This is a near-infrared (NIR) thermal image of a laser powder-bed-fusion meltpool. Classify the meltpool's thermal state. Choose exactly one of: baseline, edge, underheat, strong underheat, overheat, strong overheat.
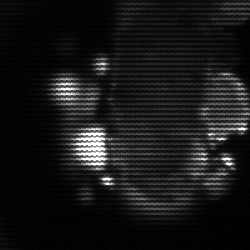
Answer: strong underheat